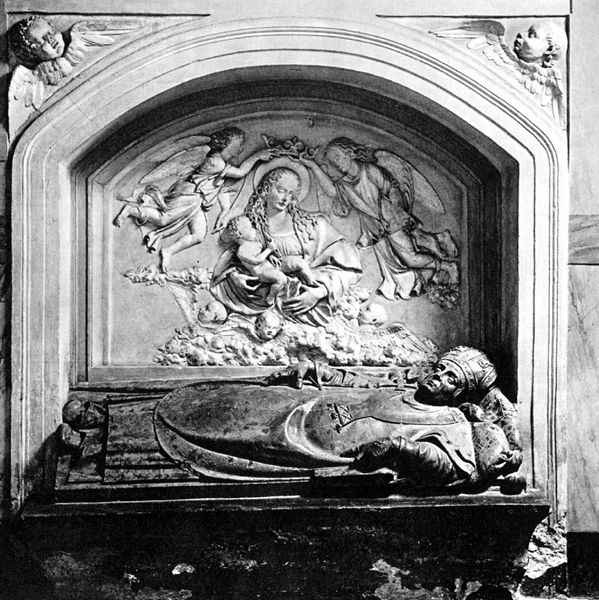
Titel: Grabmal des Primas Andrzej Krzycki
Künstler: Bartolomeo Berrecci
Standort: Gniezno, Kathedrale (EU - PL)
Schlagwörter: flügel, gott, mann, frau, falten, leiche, stein, kirche, geistlicher, kind, mutter, vater, krone, fliegen, kreis, rund, engel, skulptur, relief, füße, bogen, zwei, schuhe, figuren, bischof, papst, bildhauerei, liegend, foto, nische, dom, schwarzweiß, kardinal, heiligenschein, sarg, nimbus, grab, jesus, mitra, posaunen, heilig, putten, maria, madonna, mausoleum, sohn, christi, ornat, grabmal, sarkophag, epitaph, pabst, kronne, porzelan, götter, toter mann, gedänkstätte